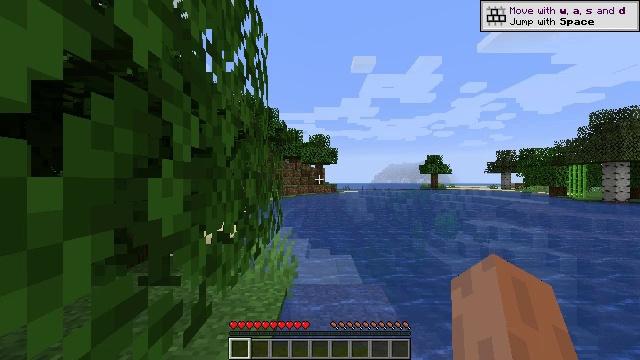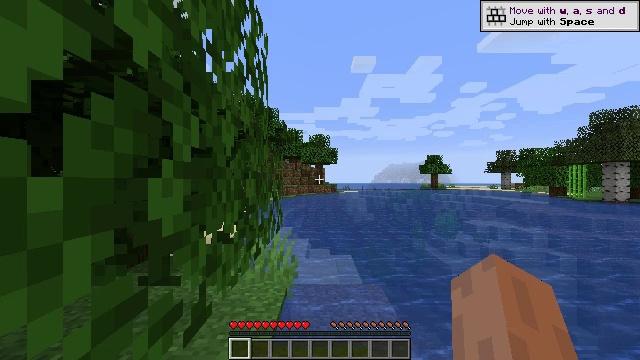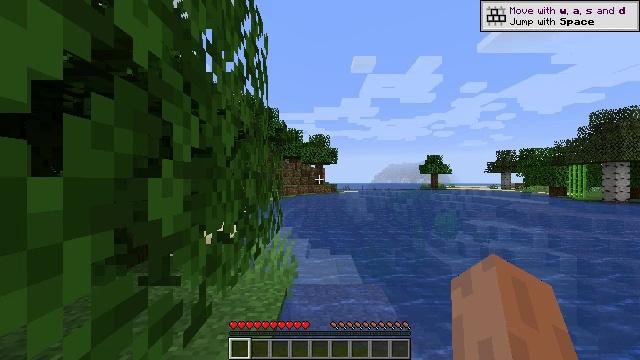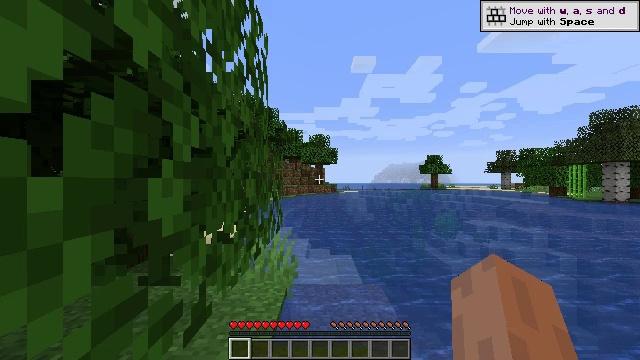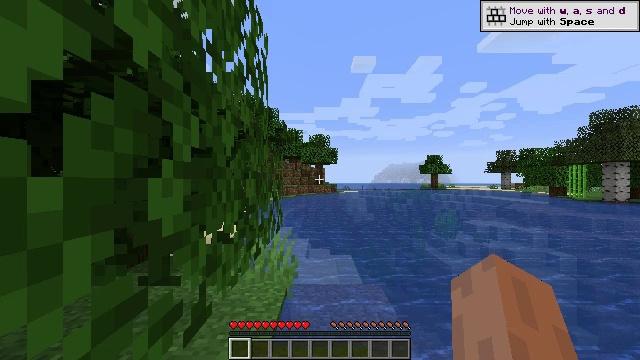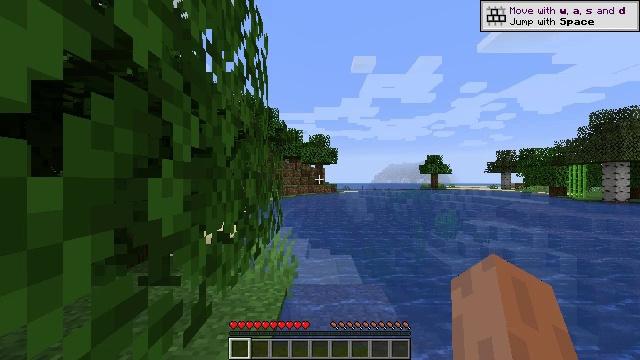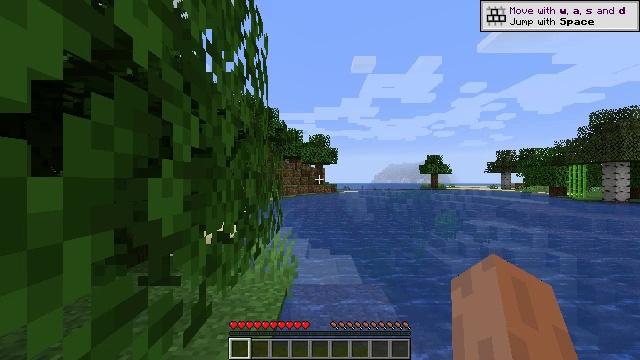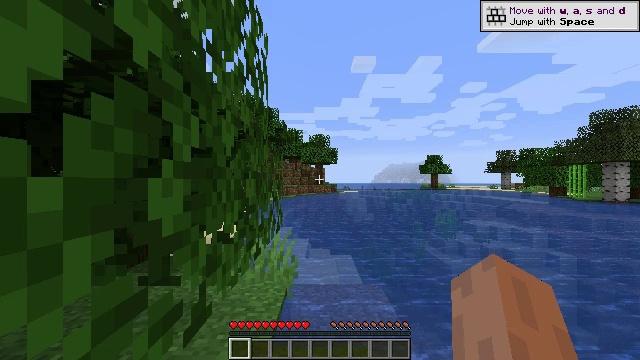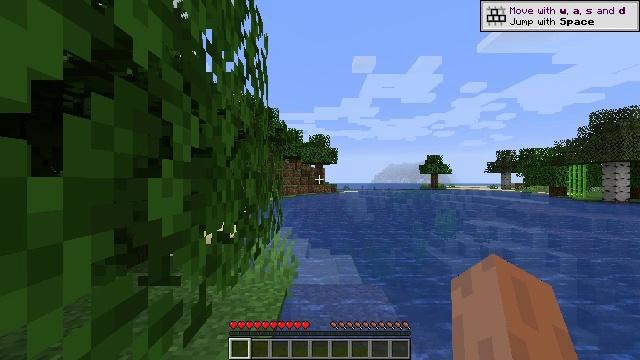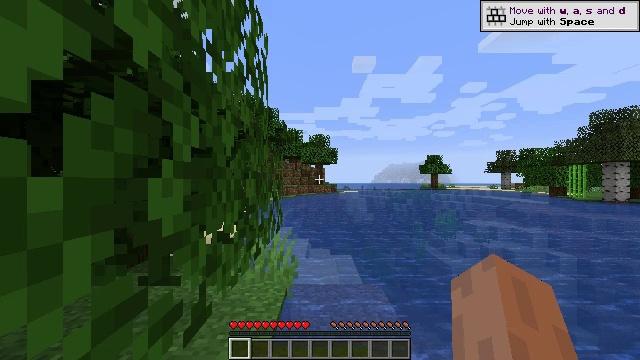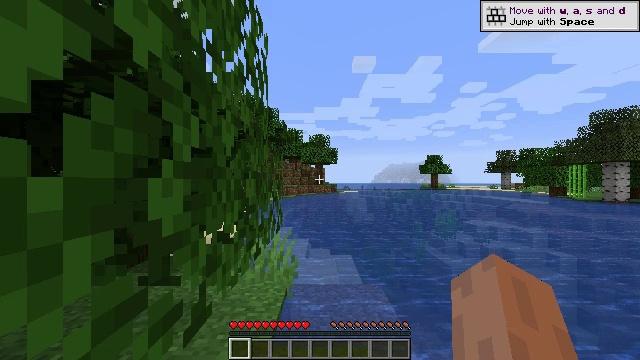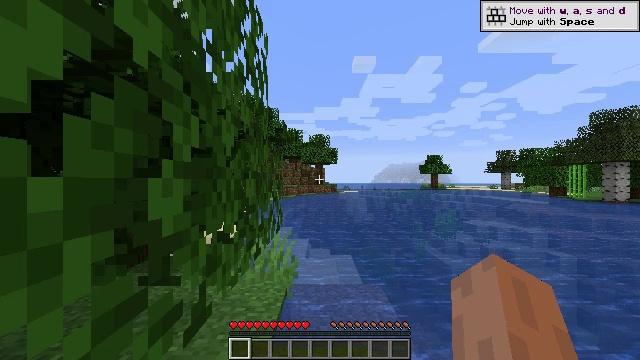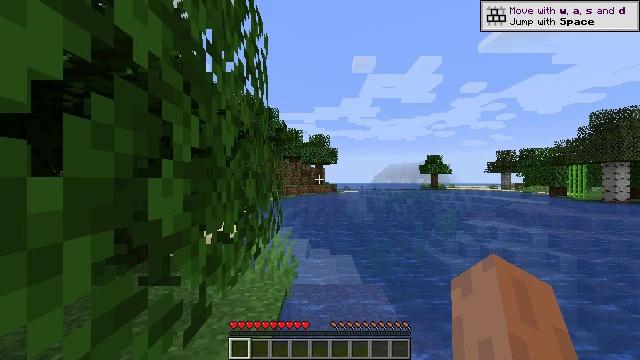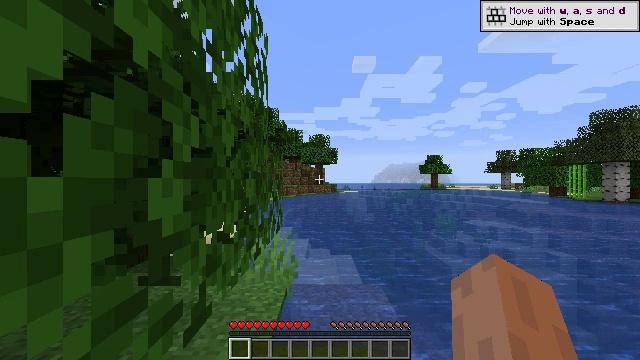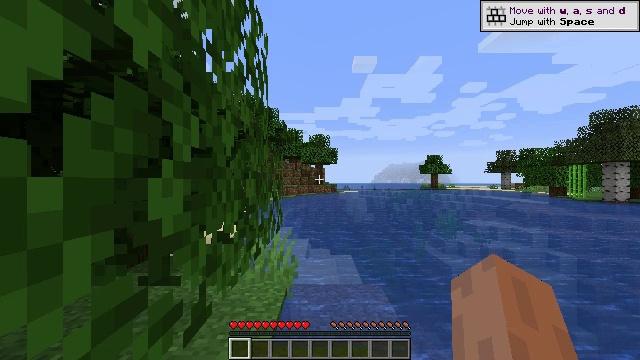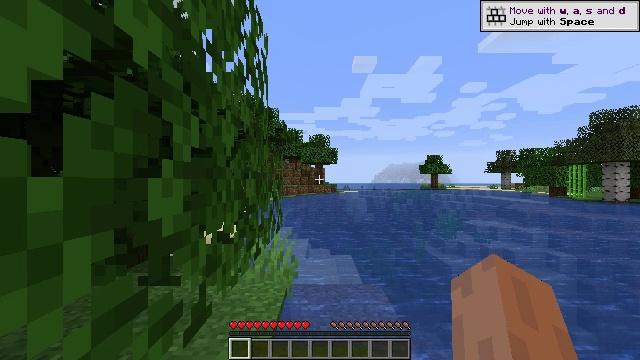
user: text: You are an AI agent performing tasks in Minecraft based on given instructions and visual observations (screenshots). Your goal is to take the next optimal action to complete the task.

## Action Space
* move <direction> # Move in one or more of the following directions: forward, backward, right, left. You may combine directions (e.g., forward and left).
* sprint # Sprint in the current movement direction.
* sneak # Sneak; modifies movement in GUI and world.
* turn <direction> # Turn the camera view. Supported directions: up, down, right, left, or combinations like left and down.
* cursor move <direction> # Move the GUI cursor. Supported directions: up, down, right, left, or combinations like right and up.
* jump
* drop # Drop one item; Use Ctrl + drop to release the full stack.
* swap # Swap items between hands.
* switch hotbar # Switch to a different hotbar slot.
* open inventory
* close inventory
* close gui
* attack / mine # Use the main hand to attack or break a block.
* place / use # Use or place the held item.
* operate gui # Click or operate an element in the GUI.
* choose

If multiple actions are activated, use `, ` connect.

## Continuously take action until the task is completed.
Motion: motion action
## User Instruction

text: Dig up the grass block for dirt.
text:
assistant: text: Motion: no_op
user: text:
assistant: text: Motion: no_op
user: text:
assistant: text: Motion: no_op
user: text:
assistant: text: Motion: no_op
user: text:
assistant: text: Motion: no_op
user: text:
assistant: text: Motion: no_op
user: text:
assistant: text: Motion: no_op
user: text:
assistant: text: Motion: no_op
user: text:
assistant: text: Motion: no_op
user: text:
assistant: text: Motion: no_op
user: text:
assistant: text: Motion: no_op
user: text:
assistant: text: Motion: no_op
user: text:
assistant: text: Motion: no_op
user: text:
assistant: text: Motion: no_op
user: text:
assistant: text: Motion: no_op
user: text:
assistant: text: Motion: no_op
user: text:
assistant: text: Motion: no_op
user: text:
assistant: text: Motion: no_op
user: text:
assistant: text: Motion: no_op
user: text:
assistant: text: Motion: no_op
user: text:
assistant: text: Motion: no_op
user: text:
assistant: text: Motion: no_op
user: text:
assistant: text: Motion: no_op
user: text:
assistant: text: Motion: no_op
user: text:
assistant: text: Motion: no_op
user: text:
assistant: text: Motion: no_op
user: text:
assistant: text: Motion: no_op
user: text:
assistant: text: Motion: no_op
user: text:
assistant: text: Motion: no_op
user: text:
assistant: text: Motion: no_op